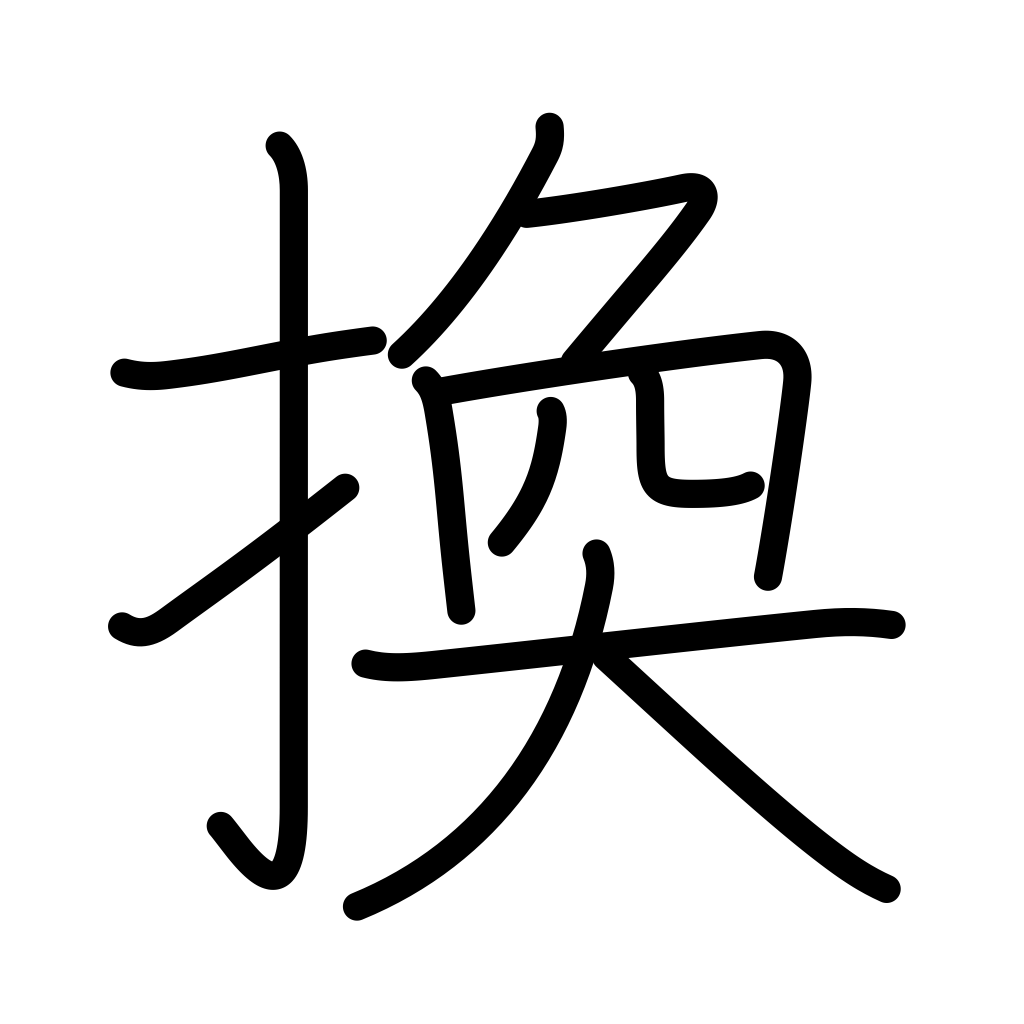
Meaning: interchange, period, change, convert, replace, renew